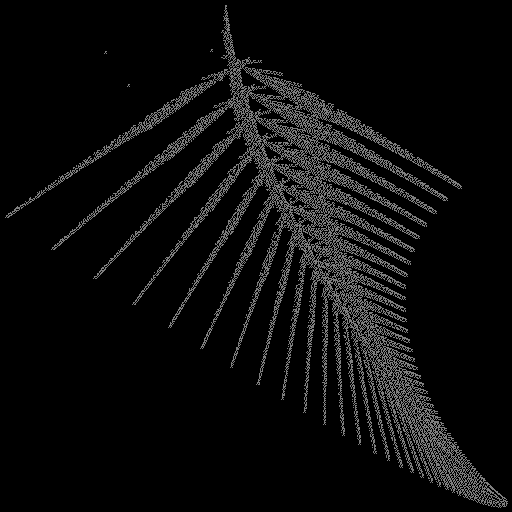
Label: deerfern